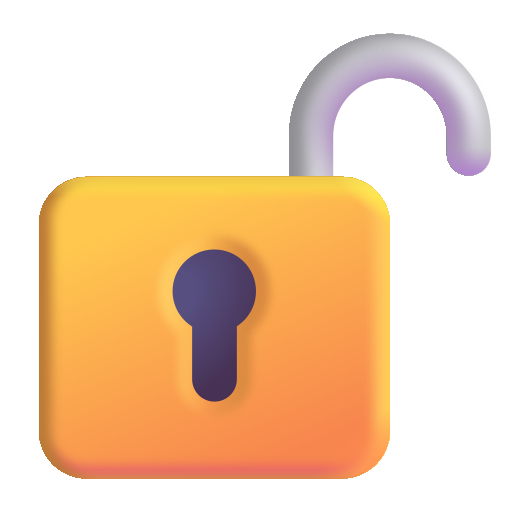
unlocked color